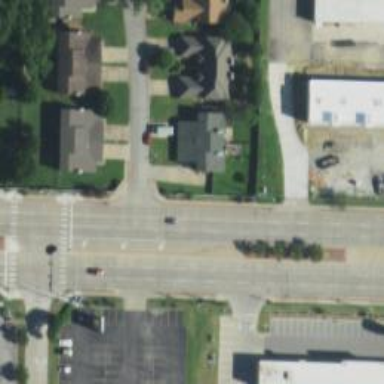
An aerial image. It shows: Stop road.